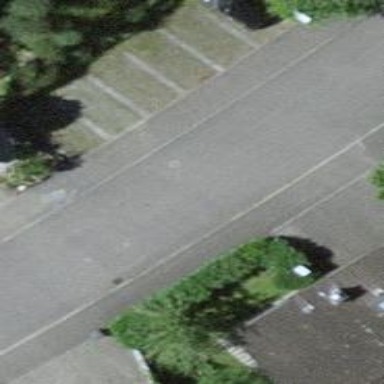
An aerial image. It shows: Residential road with separate sidewalks on both sides.